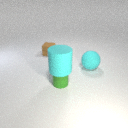
small brown rubber cube behind large cyan rubber sphere